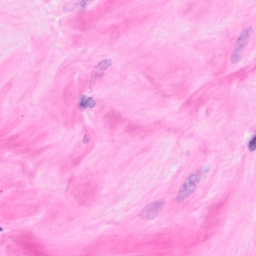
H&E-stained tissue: Breast